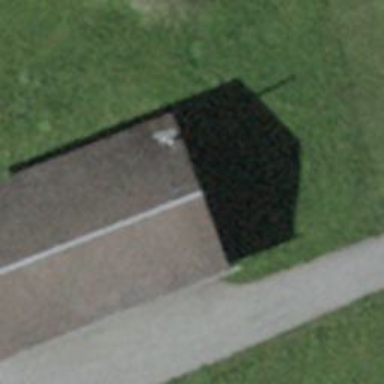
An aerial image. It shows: Building with tiled roof.